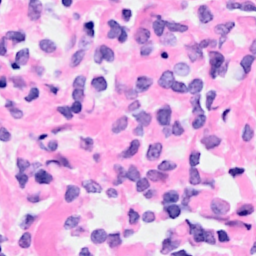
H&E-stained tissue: Breast